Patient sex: M
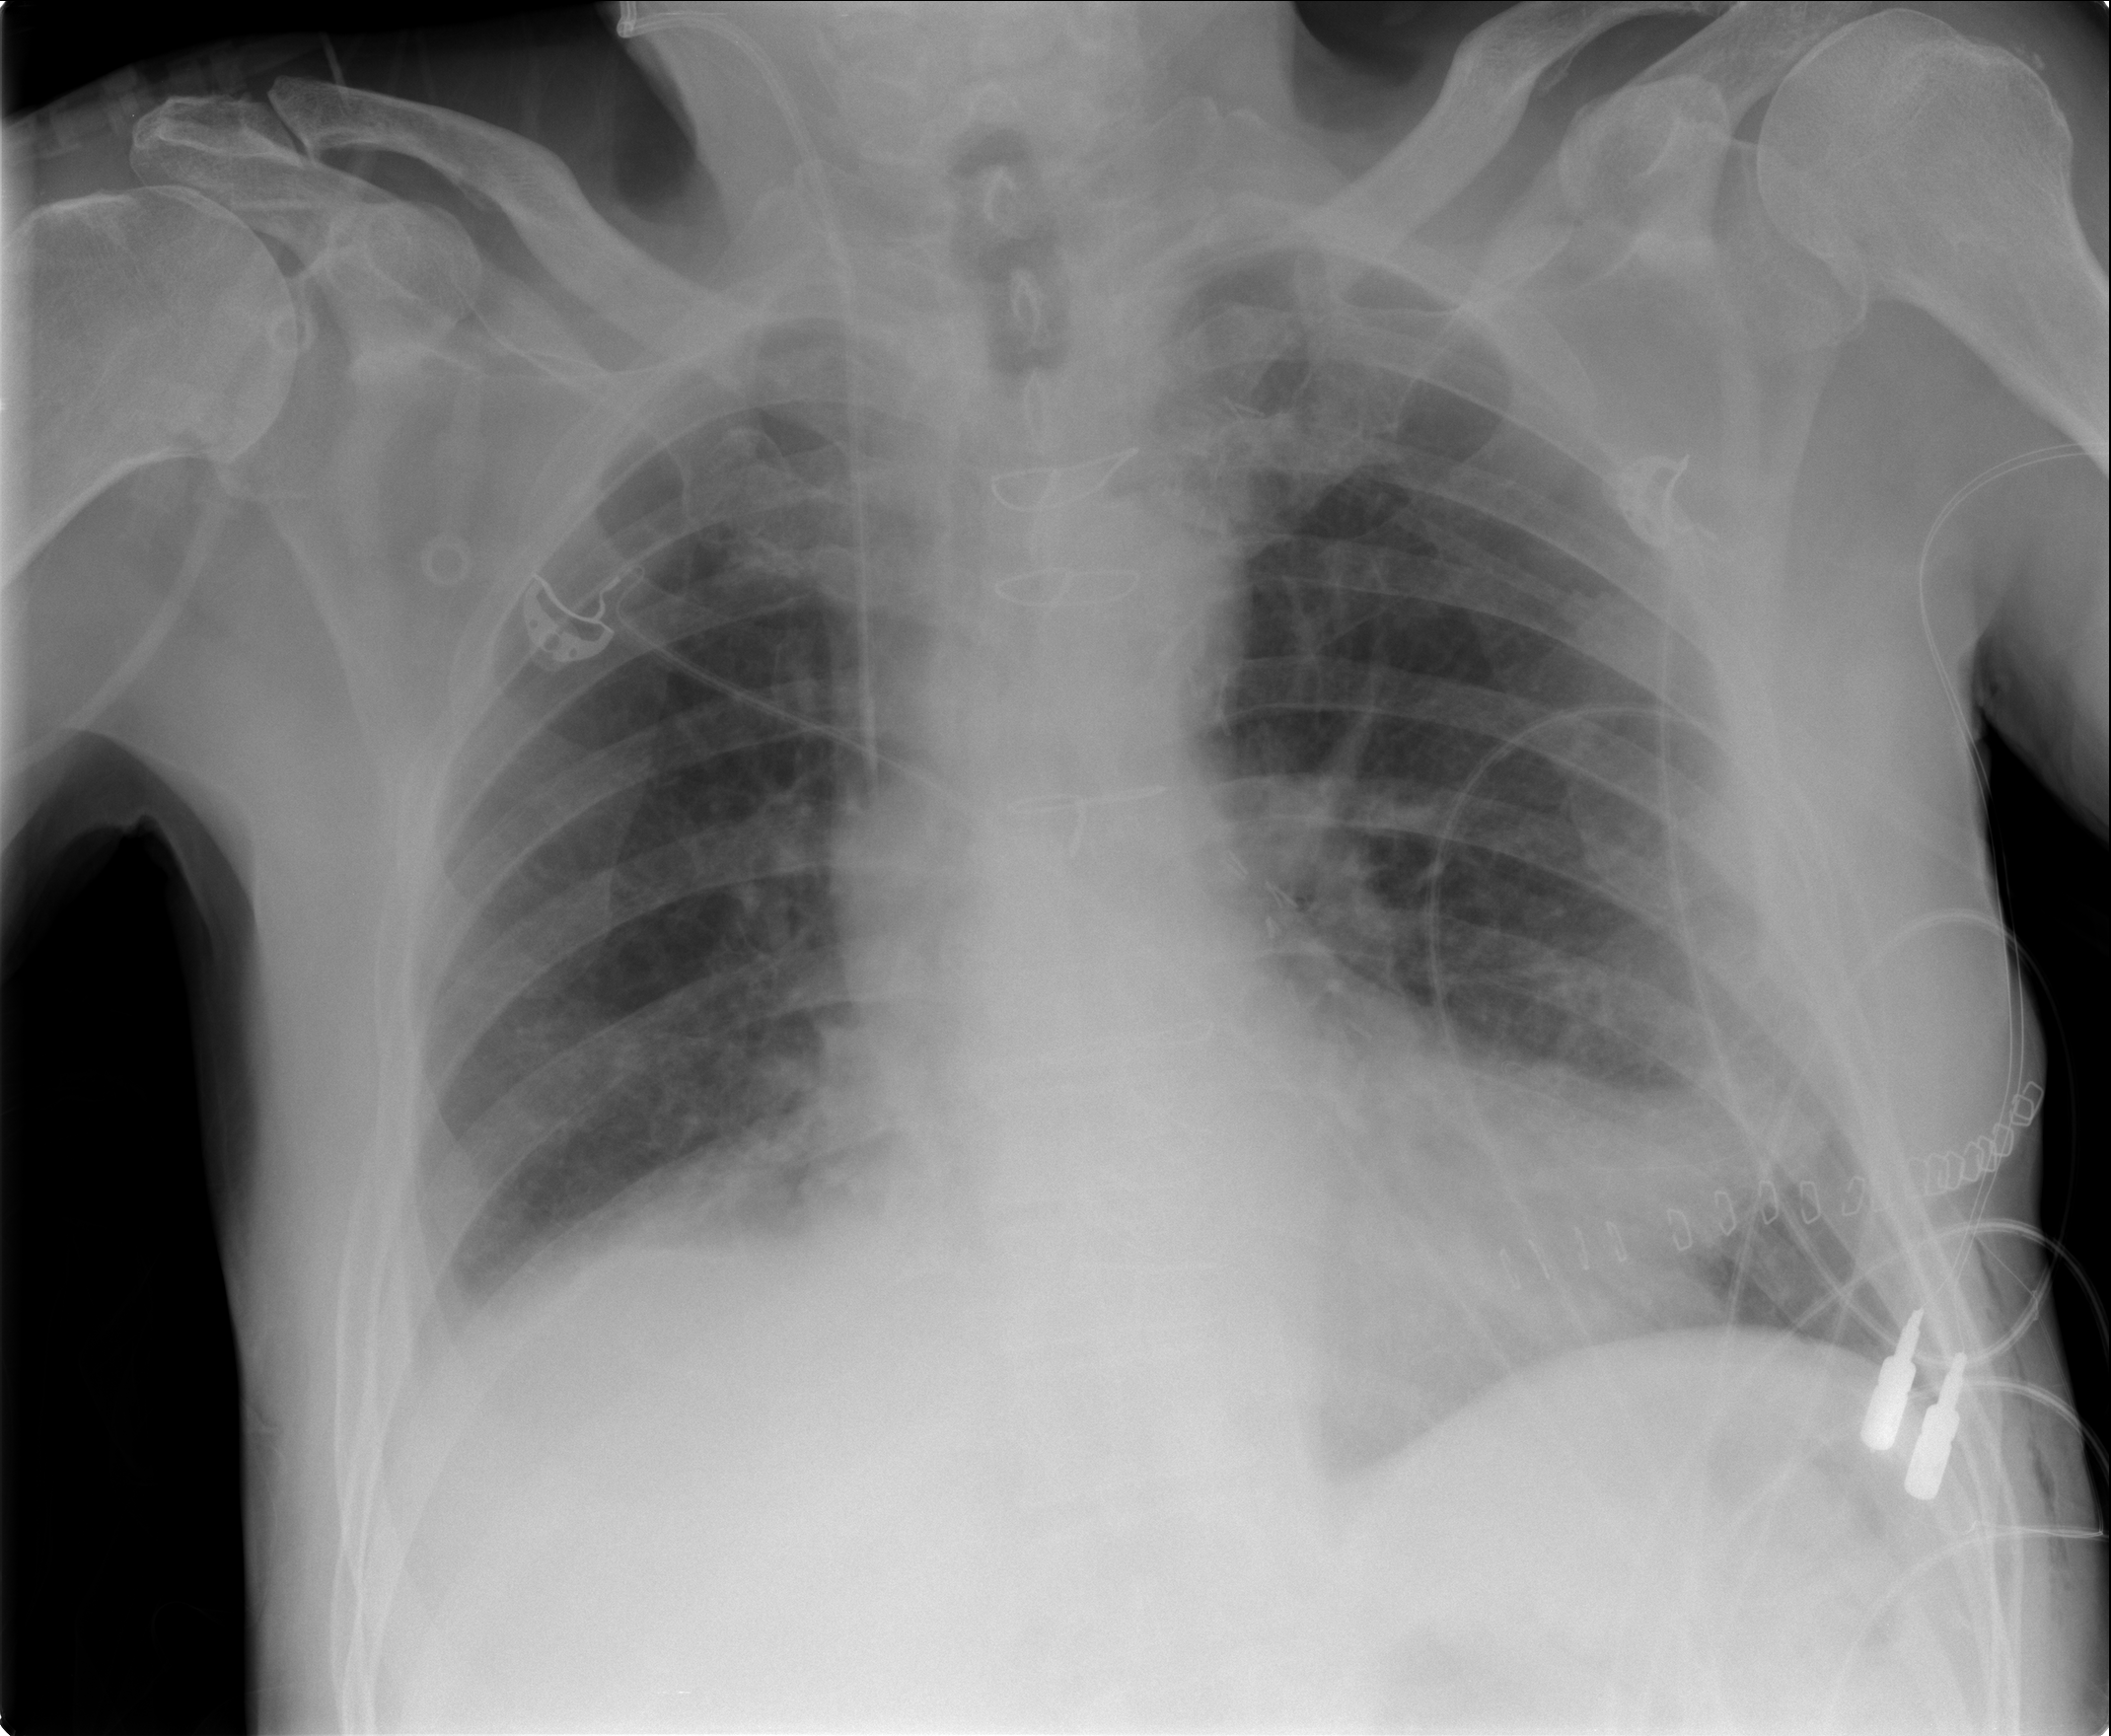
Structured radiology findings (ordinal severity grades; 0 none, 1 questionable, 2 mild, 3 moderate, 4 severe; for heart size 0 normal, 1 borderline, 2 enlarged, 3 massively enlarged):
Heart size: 2
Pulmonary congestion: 2
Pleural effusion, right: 2
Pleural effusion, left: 0
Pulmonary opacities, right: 2
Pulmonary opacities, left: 0
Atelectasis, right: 2
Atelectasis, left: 0